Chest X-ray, PA view. Patient: 42 years old, sex M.
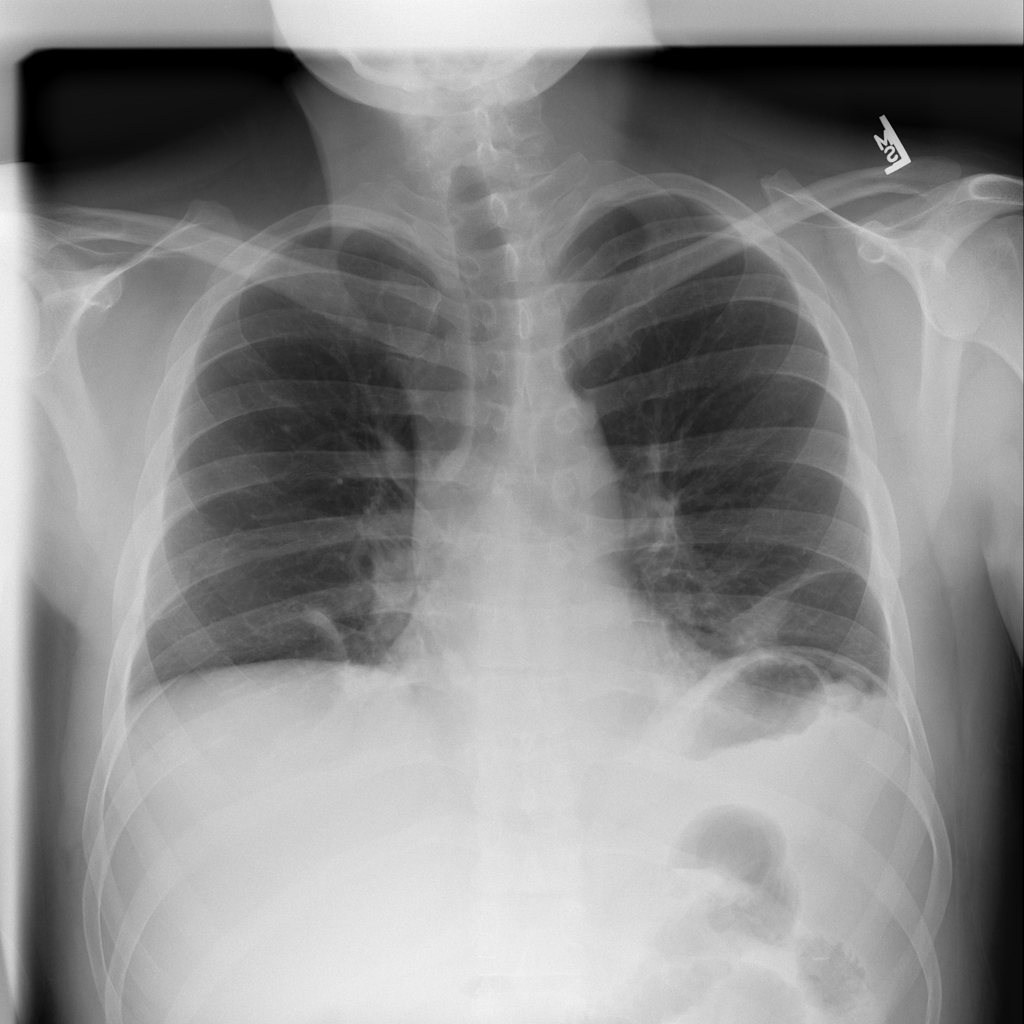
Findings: Atelectasis